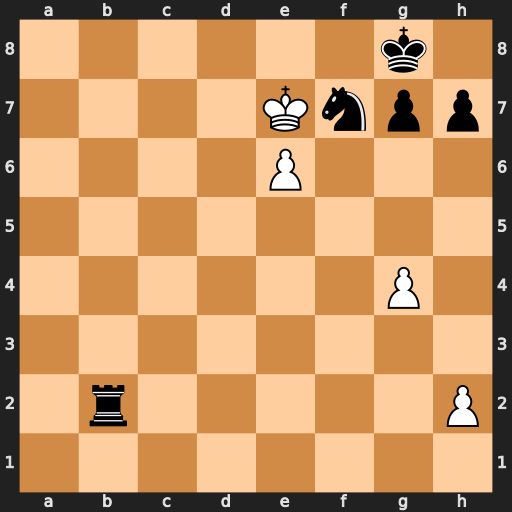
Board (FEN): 6k1/4Knpp/4P3/8/6P1/8/1r5P/8
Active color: w
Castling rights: -
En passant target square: -
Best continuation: exf7+ Kh8 f8=Q#